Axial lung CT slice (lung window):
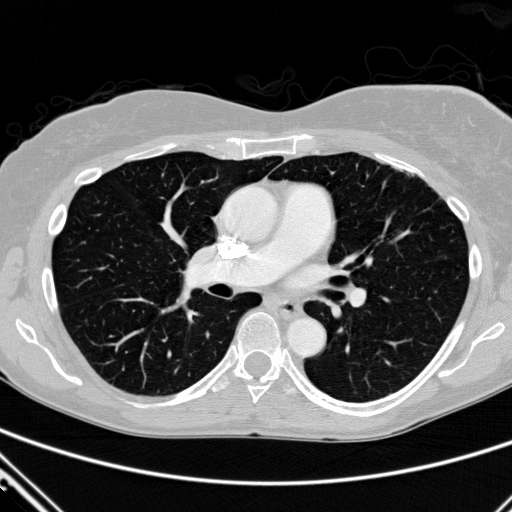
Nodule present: no